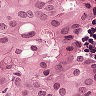
Metastatic tissue present: yes